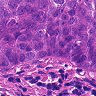
Metastatic tissue present: yes